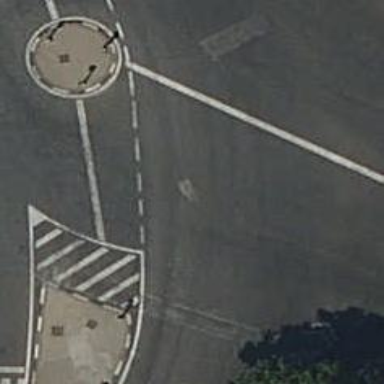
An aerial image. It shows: Circular junction on secondary road.